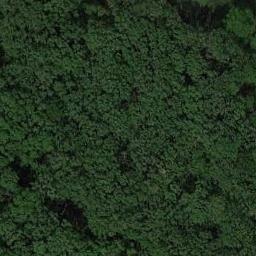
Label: forest